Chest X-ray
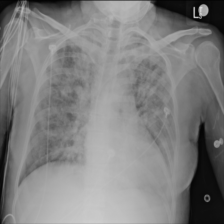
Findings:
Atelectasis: negative
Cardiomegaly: negative
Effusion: negative
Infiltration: positive
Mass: negative
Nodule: positive
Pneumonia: negative
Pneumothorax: negative
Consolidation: negative
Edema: negative
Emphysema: negative
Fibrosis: negative
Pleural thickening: negative
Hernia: negative